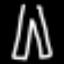
Label: pants